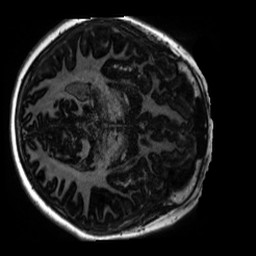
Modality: MP2RAGE
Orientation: axial
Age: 9
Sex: male
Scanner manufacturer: siemens
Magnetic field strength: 3 T
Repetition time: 4 s
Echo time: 0.00303 s